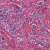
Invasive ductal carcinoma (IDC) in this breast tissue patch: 1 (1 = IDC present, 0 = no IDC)